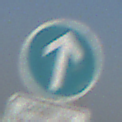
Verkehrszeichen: VorgeschriebeneFahrtrichtungGeradeaus
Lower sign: BesondereFahrzeugeUndTransportgueter9
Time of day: SunriseSunset
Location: Outdoor (Urban)
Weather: Clear
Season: NotSpecified
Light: Natural